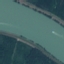
Land use / land cover: River